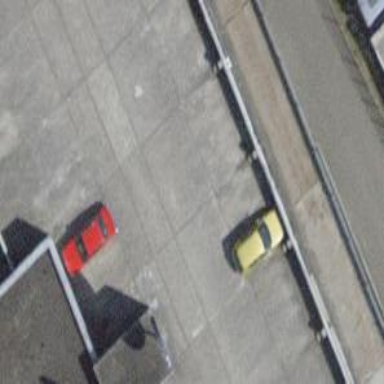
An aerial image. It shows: Rooftop parking area.